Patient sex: M
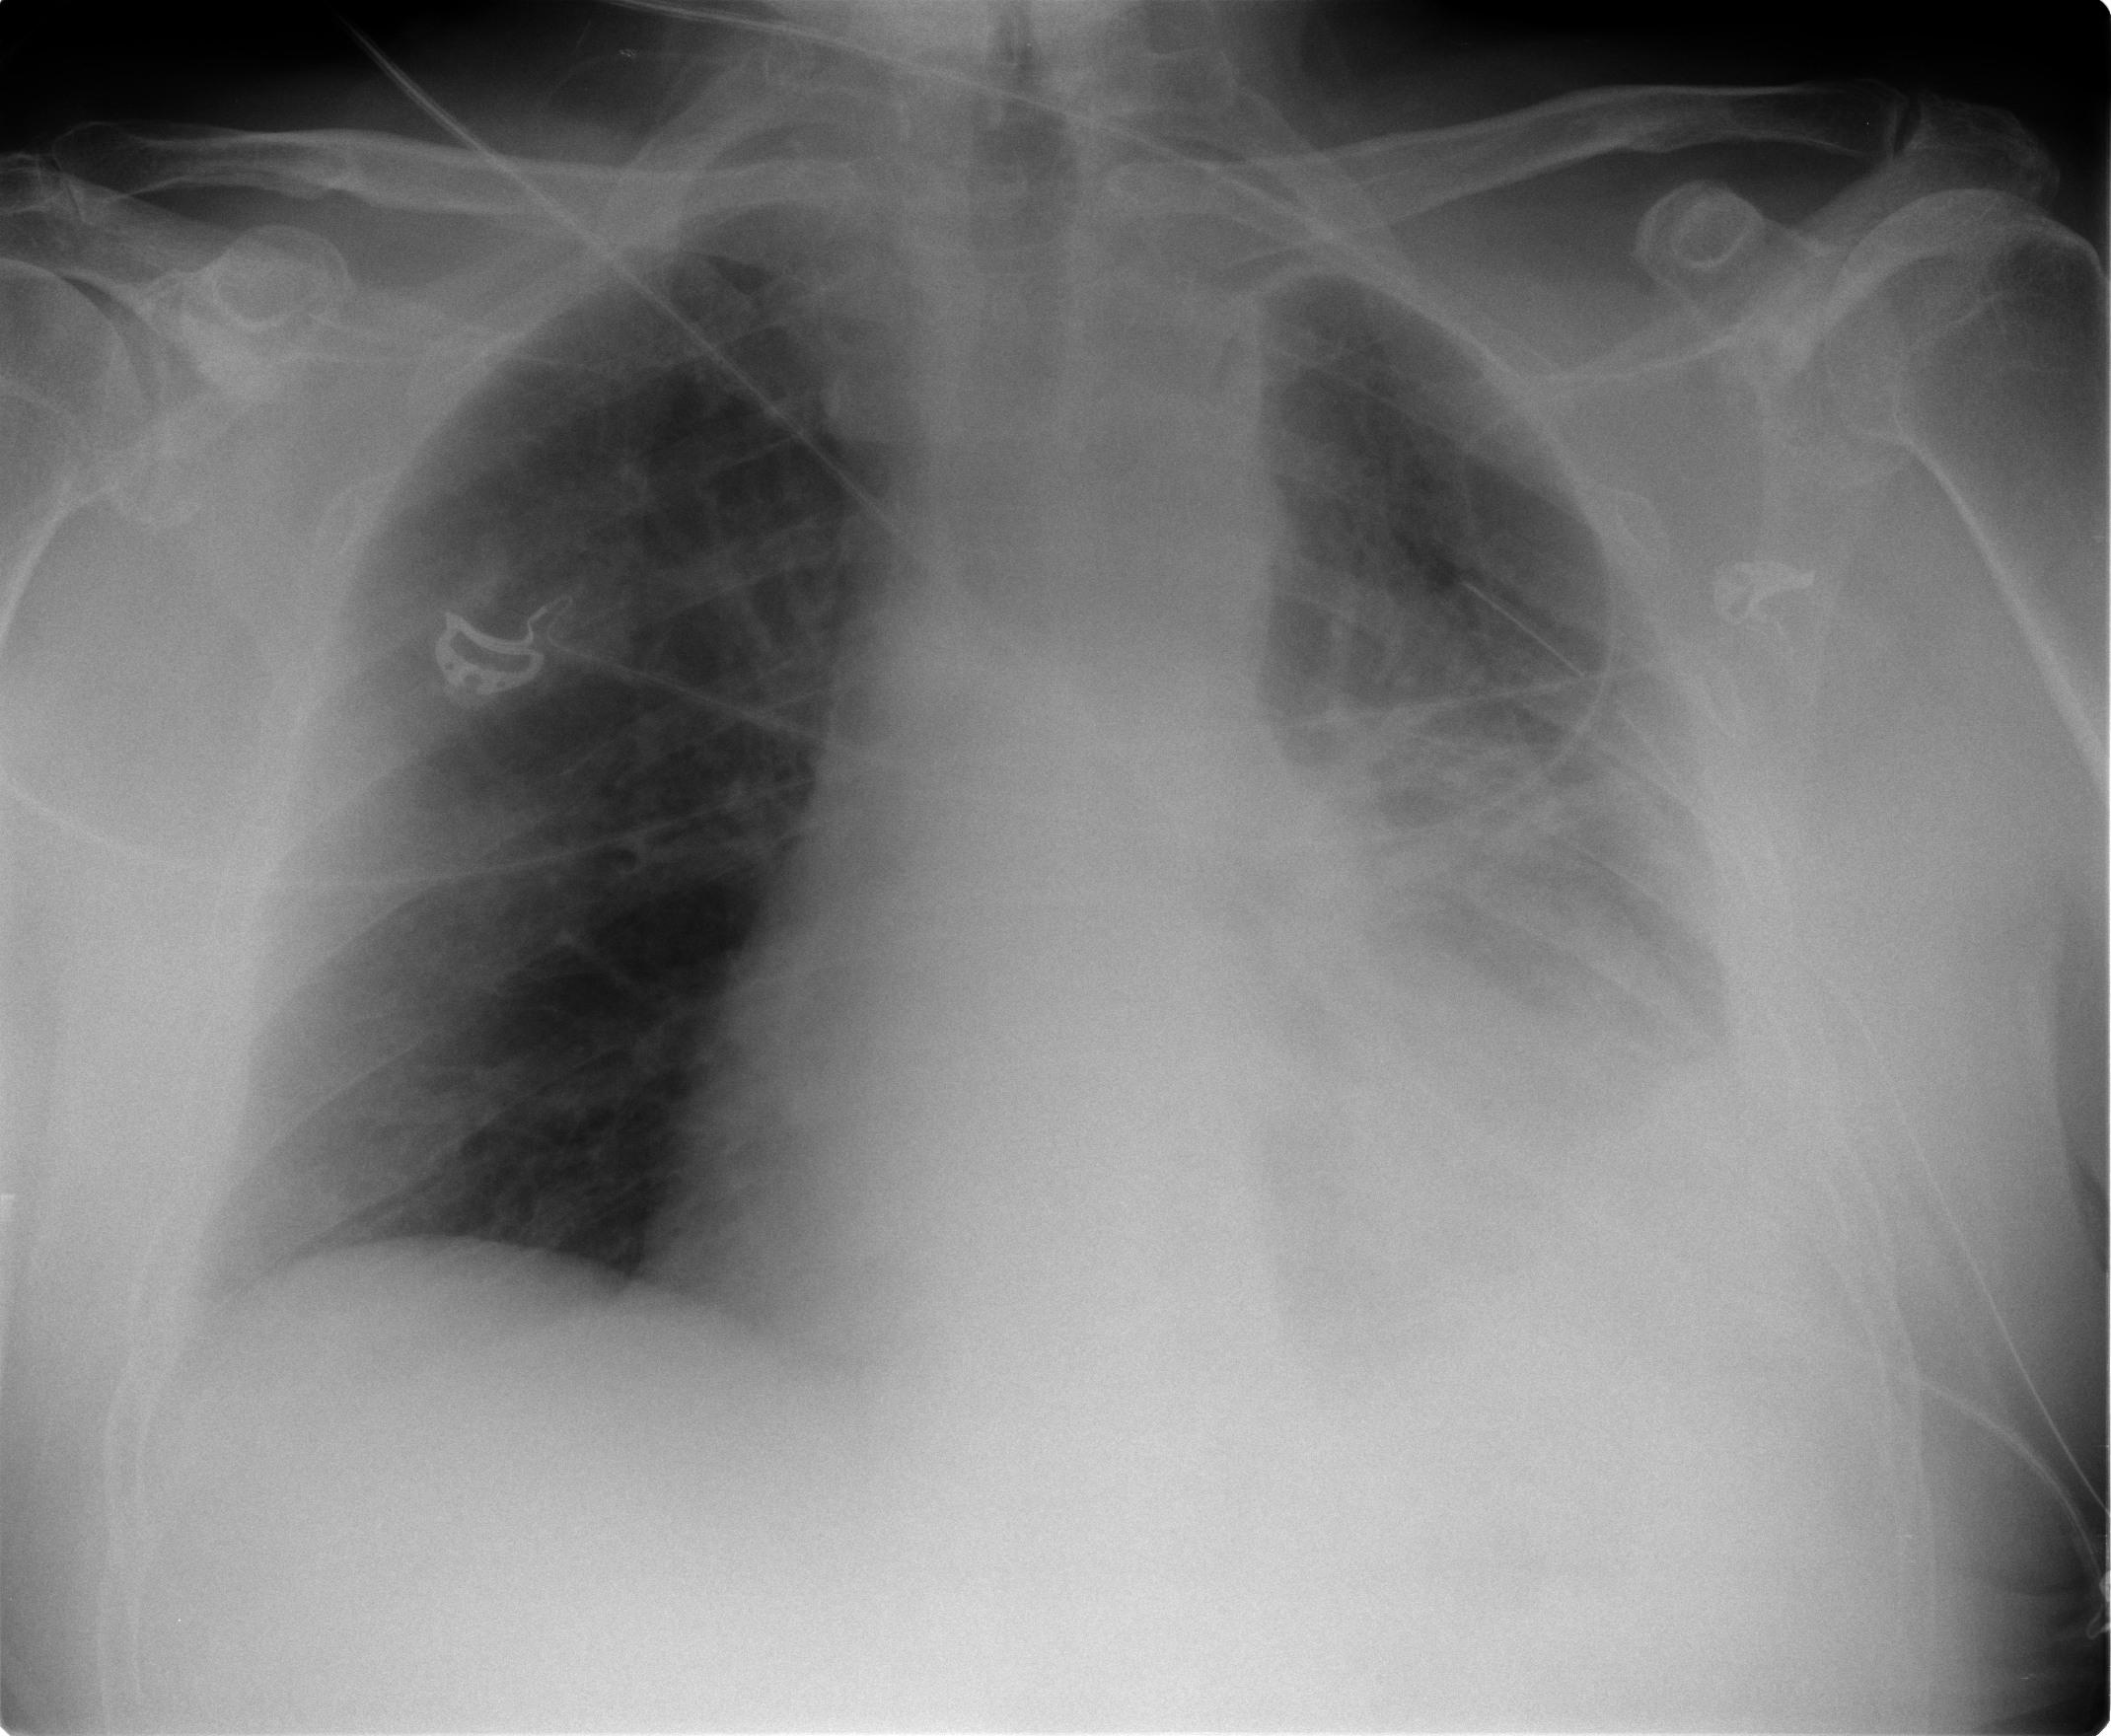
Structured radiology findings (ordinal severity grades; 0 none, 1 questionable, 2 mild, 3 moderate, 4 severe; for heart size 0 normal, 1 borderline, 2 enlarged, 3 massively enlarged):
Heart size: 2
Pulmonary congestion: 0
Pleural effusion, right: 0
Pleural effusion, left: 2
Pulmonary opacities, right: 0
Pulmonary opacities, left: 0
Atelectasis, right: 0
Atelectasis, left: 2